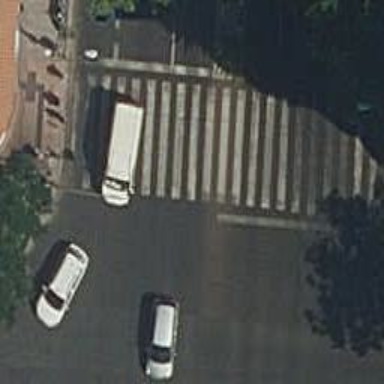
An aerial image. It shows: Road with traffic signals and zebra crossing with traffic signals.